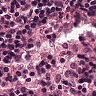
Metastatic tissue present: no